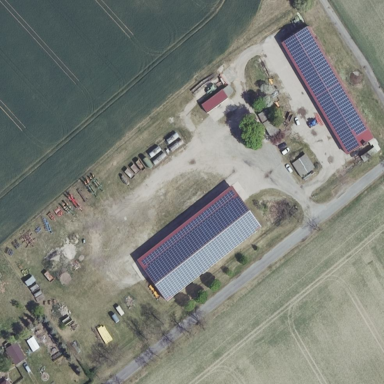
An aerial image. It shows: Farmyard area.